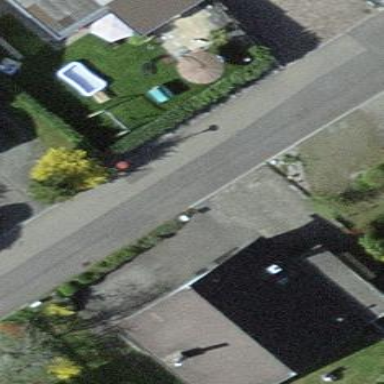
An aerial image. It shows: Detached building with gabled roof.